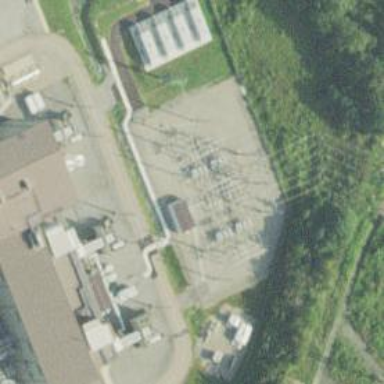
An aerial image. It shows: Switch for power supply.